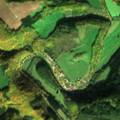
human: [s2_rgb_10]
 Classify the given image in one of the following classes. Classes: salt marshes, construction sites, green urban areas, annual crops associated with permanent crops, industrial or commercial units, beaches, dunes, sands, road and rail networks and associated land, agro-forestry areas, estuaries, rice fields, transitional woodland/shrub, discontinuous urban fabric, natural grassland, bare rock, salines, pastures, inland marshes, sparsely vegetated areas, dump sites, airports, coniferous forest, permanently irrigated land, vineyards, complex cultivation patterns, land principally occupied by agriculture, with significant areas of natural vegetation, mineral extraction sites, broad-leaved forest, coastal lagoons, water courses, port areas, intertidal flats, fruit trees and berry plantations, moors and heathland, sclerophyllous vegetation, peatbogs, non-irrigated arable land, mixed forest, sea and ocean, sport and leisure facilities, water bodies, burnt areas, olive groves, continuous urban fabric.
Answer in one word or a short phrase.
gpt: non-irrigated arable land, land principally occupied by agriculture, with significant areas of natural vegetation, broad-leaved forest, coniferous forest, mixed forest